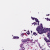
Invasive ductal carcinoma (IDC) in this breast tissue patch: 0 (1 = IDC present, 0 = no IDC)